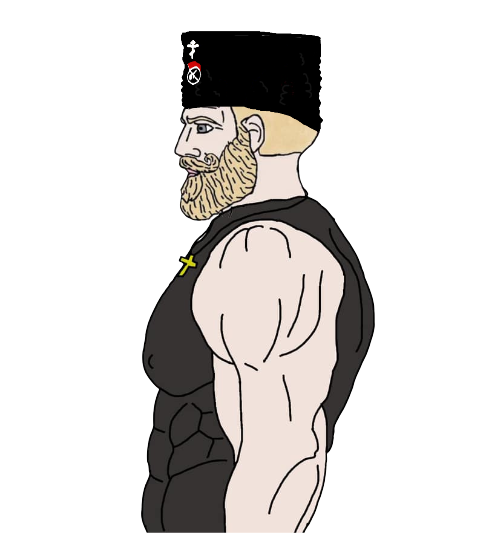
Label: 4_Yes_Chad